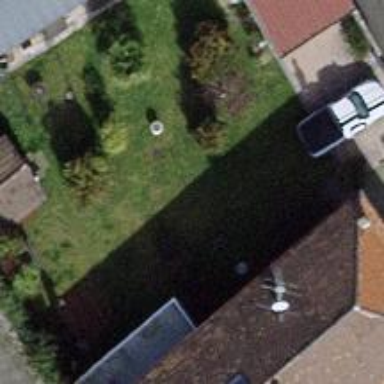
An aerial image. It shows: Garden surrounded by fence.